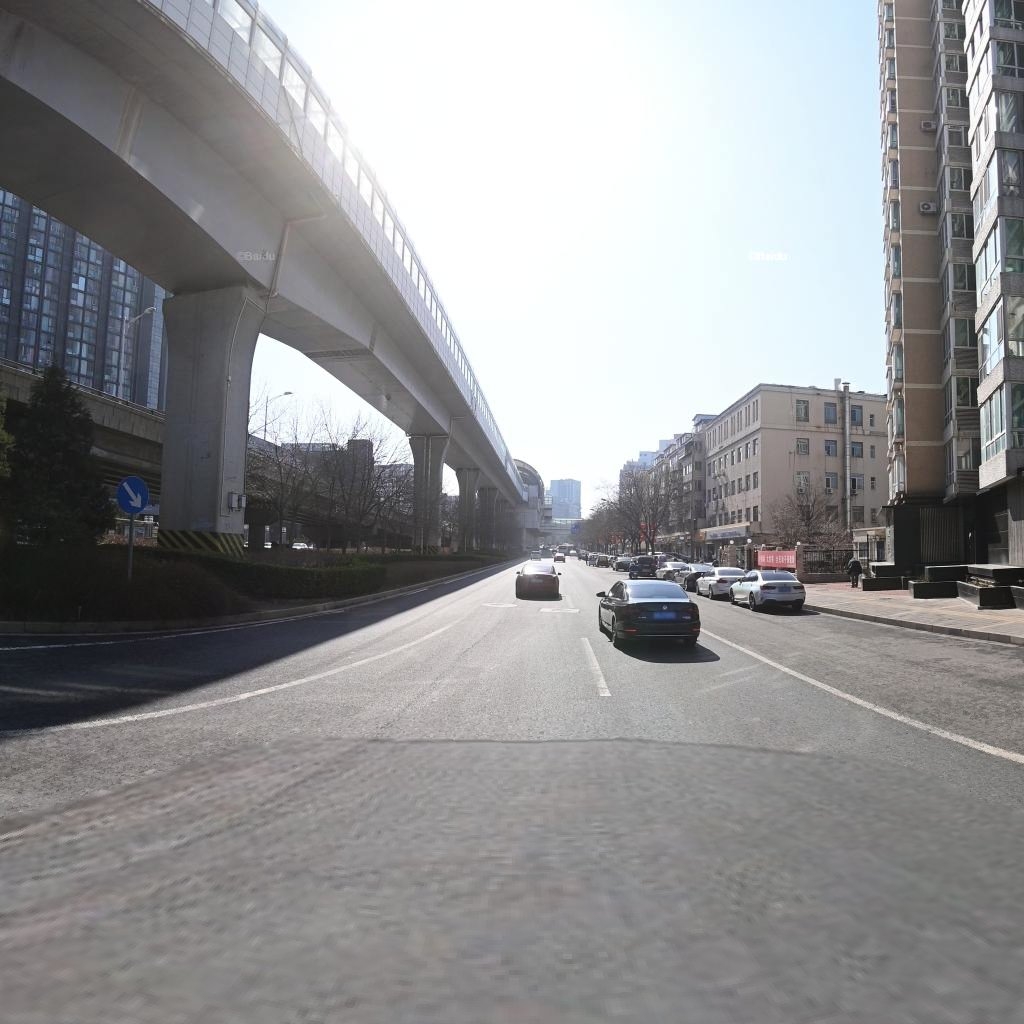
Region: Chaoyang
Road damage annotations: longitudinal crack, manhole cover, manhole cover